Question: I think I have messed up my Mercurial repository branching by merging the sub branch into a default one:

Have I merged them, according to the screen shot?
If so, how can I have my TimeSpan localization branch separated again?
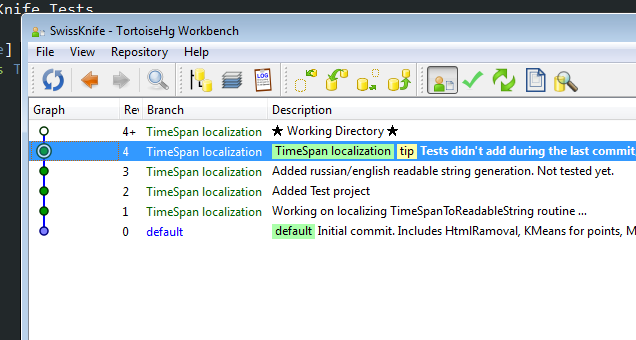
Answer: It's not merged, the branch just not showing up anything (since you're currenly not working on it, and I don't see any merge commits anywhere as well). If you update to your default branch, your "" branch should become clearily visible in the graph.